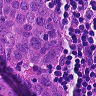
Metastatic tissue present: yes